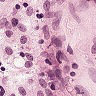
Metastatic tissue present: no